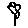
Label: flower